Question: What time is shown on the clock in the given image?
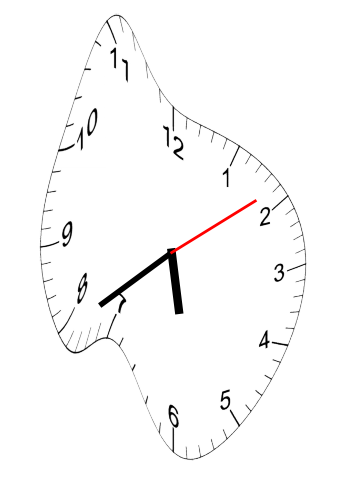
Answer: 05:39:09